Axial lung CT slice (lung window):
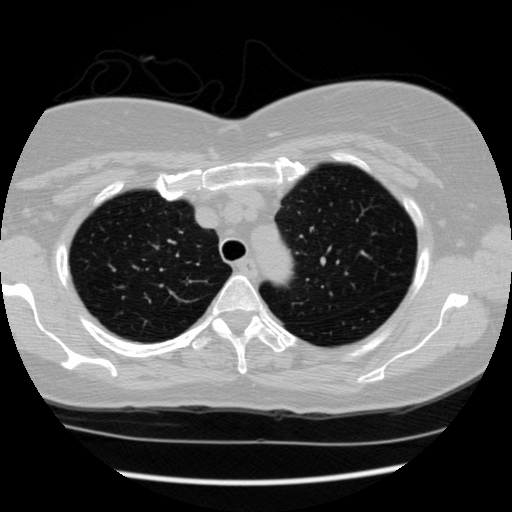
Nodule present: no